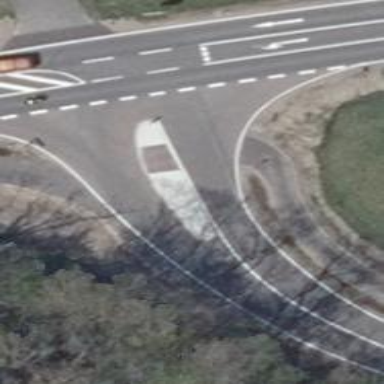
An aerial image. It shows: Road with "give way" sign.